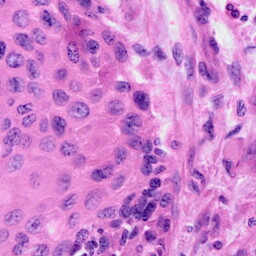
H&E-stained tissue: Cervix